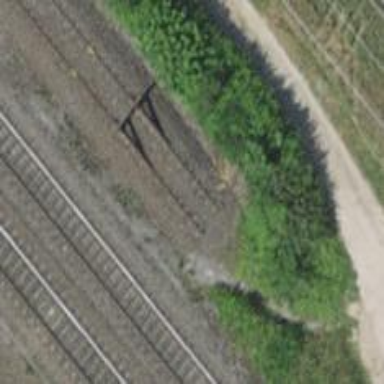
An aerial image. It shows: Railway buffer stop.